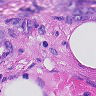
Metastatic tissue present: yes